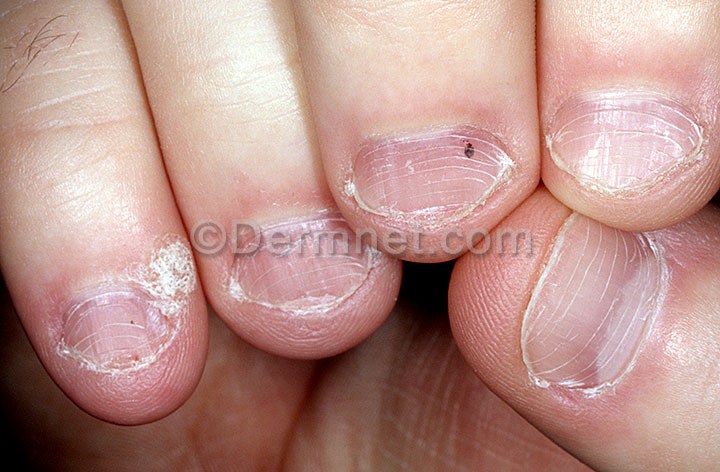
Disease: Nail Fungus and other Nail Disease